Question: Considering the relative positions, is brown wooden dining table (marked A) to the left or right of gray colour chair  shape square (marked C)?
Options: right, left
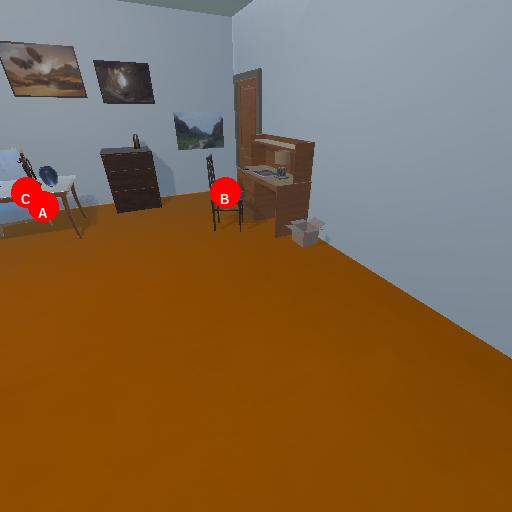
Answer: right